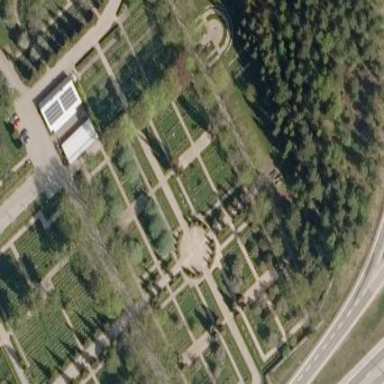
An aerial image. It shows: Sector in the cemetery.